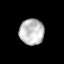
Tissue: lung
Cell type: Others
Senescence score: 0.1964
Nuclear area (px): 622
Mean DAPI intensity: 190.658